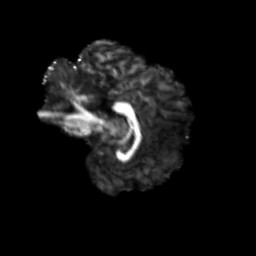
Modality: FA
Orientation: sagittal
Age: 20
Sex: female
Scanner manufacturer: siemens
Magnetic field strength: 3 T
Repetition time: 3.5 s
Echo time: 0.125 s